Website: apple
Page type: customer-info-address
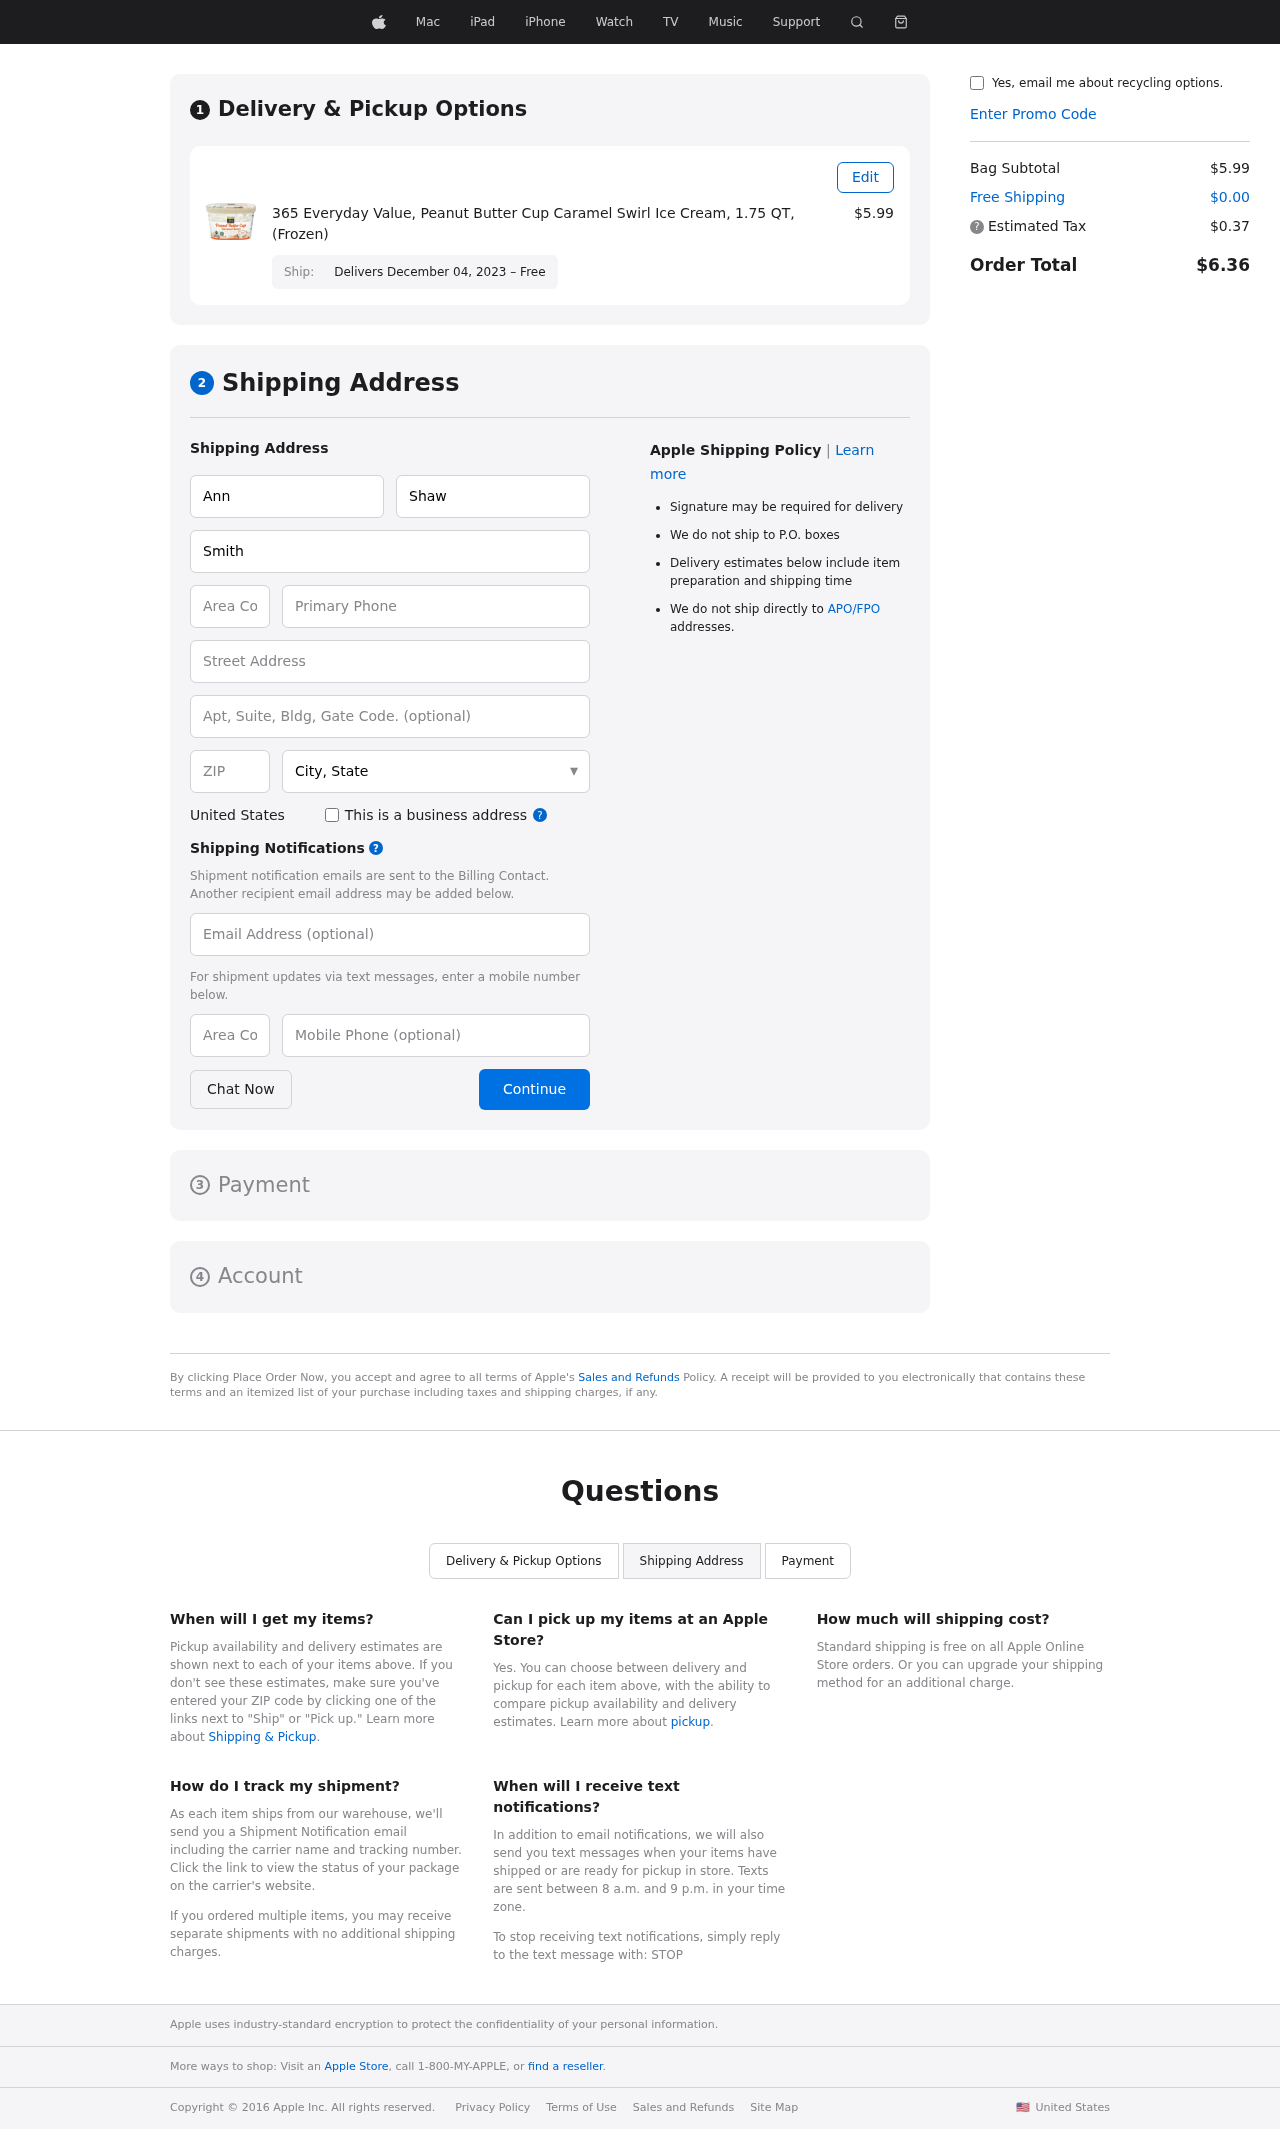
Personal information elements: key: PII_CITY_STATE
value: Williamsport, MO
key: PII_COMPANY
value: Smith-Ewing
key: PII_COUNTRY
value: United States
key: PII_EMAIL
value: ann.shaw@hotmail.com
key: PII_FIRSTNAME
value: Ann
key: PII_LASTNAME
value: Shaw
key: PII_PHONE
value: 6086707744
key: PII_PHONE_ALT
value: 9205755074
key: PII_PHONE_ALT_AREA
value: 920
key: PII_PHONE_AREA
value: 608
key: PII_POSTCODE
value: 04948
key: PII_STREET
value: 51010 Tonya Harbor Suite 227
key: PII_STREET2
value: Apt. 046
Product elements: key: PRODUCT1_NAME
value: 365 Everyday Value, Peanut Butter Cup Caramel Swirl Ice Cream, 1.75 QT, (Frozen)
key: PRODUCT1_PRICE
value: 5.99
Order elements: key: ORDER_DELIVERY_DATE
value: Delivers December 04, 2023 – Free
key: ORDER_SUBTOTAL
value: $5.99
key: ORDER_SHIPPING_COST
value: $0.00
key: ORDER_TAX
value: $0.37
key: ORDER_TOTAL
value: $6.36